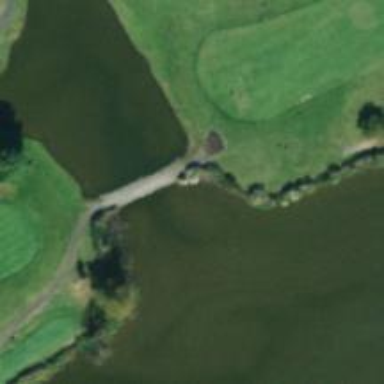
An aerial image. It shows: Path designed for golf carts.